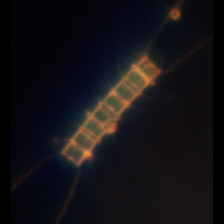
Taxon: Chaetoceros
Group: Diatoms